The image is a wavelet scalogram (time versus scale/frequency) of a rolling-element bearing's vibration signal. Based on the visible evidence, which condition applies: normal, inner_race, outer_race, ball?
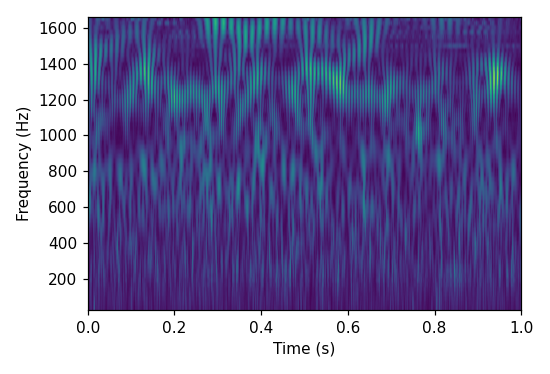
Answer: outer_race